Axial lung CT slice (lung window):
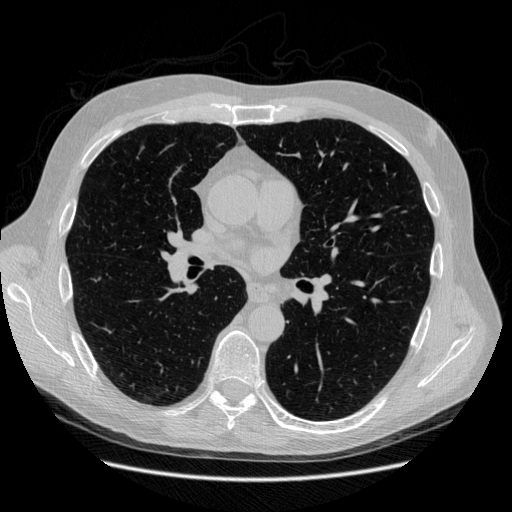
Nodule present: no